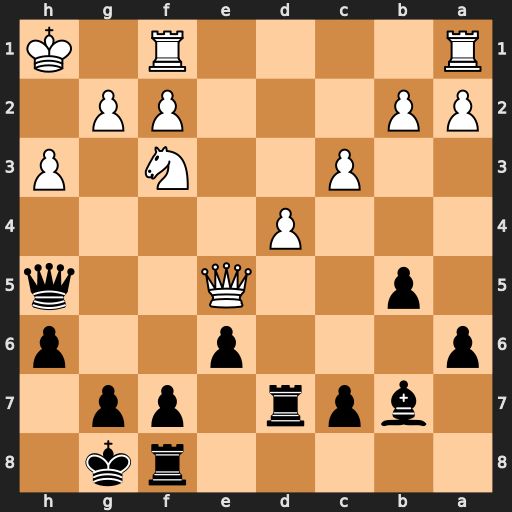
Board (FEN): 5rk1/1bpr1pp1/p3p2p/1p2Q2q/3P4/2P2N1P/PP3PP1/R4R1K
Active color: b
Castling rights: -
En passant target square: -
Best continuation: Bxf3 Qxh5 Bxh5